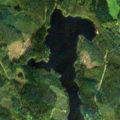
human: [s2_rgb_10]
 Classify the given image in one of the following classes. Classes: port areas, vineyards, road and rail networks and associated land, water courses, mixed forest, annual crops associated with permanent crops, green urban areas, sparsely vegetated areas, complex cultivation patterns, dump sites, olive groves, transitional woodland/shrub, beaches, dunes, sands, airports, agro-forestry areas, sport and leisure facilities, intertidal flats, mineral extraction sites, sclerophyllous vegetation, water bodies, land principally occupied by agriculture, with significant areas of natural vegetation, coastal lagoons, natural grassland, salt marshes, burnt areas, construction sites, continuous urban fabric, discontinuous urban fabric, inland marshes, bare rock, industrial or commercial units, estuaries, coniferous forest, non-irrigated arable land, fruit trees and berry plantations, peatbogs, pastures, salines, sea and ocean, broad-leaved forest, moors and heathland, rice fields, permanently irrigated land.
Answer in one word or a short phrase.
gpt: coniferous forest, mixed forest, transitional woodland/shrub, water bodies